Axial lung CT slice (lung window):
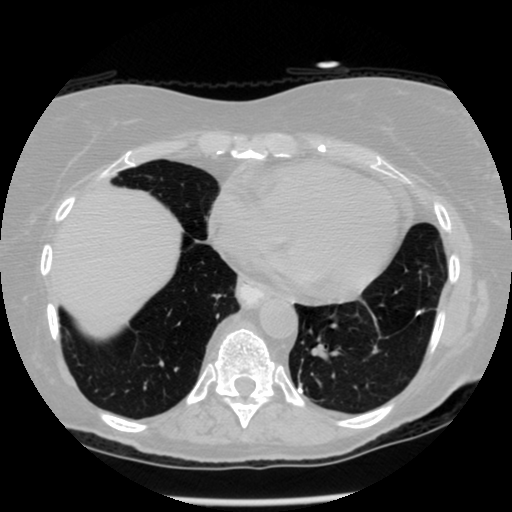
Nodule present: no